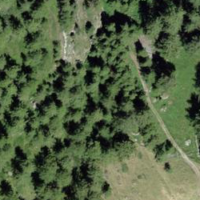
EUNIS habitat code: 44
Species observed at this site:
Parus major